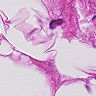
Metastatic tissue present: no